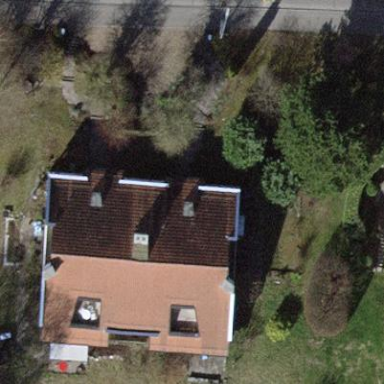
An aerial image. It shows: Terrace building.